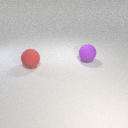
large purple rubber sphere behind large red rubber sphere